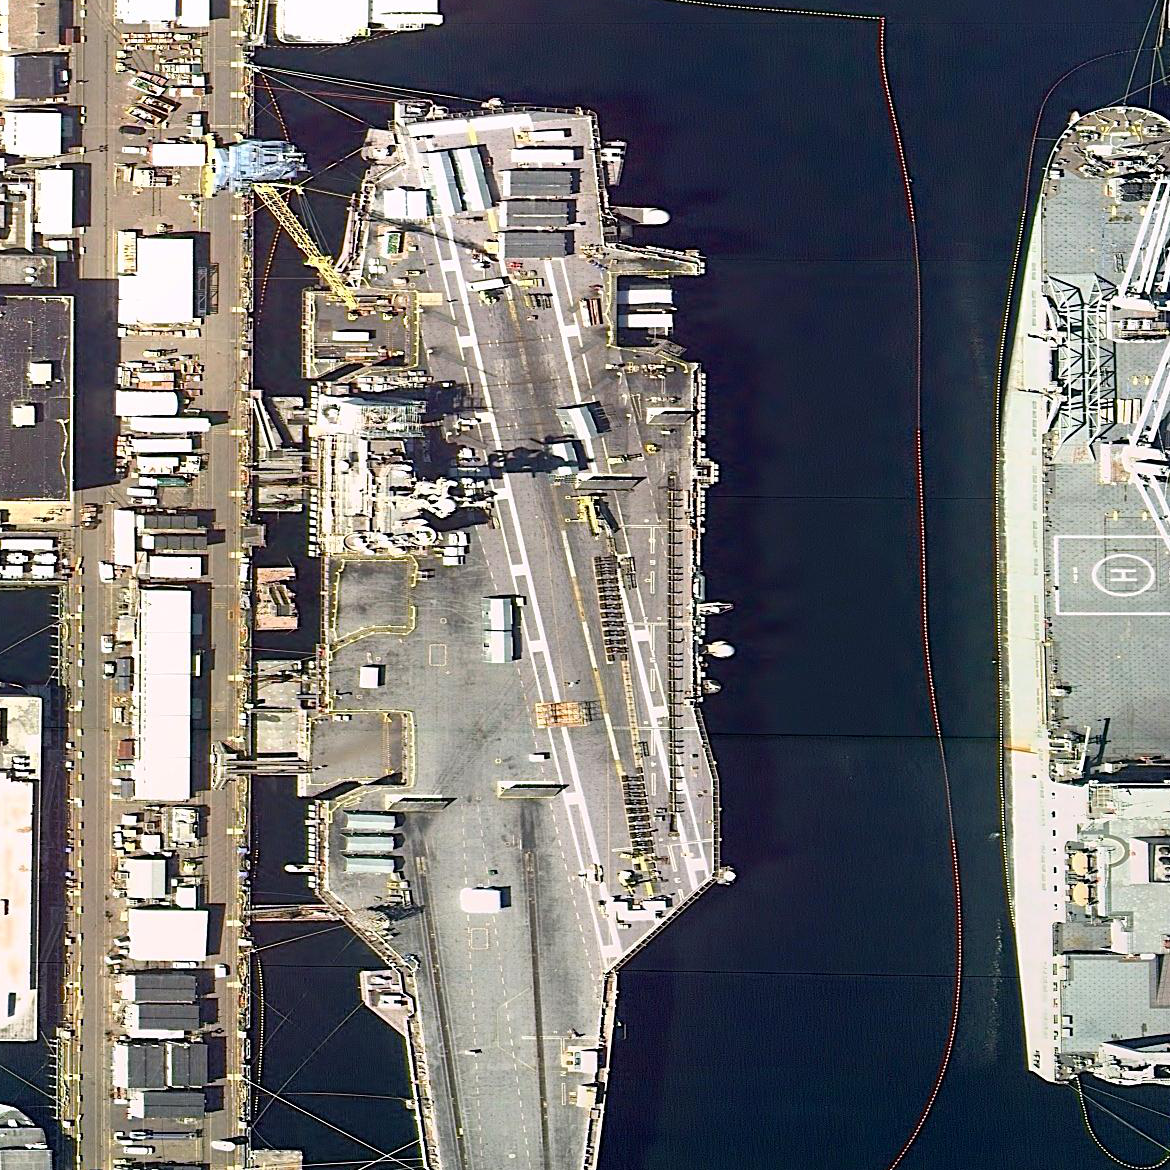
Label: Nimitz-class_aircraft_carrier